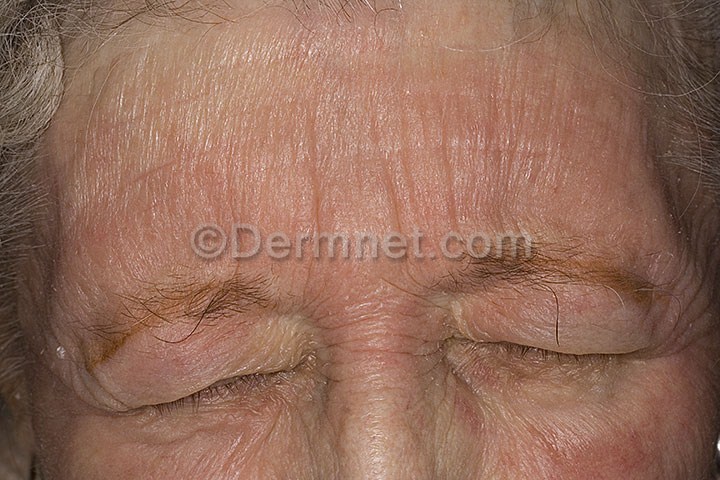
Disease: Poison Ivy Photos and other Contact Dermatitis